Interaction volume radius: 5 \u00c5
Interaction volume height: 45 \u00c5
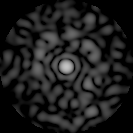
Disorder parameter: 0.8313